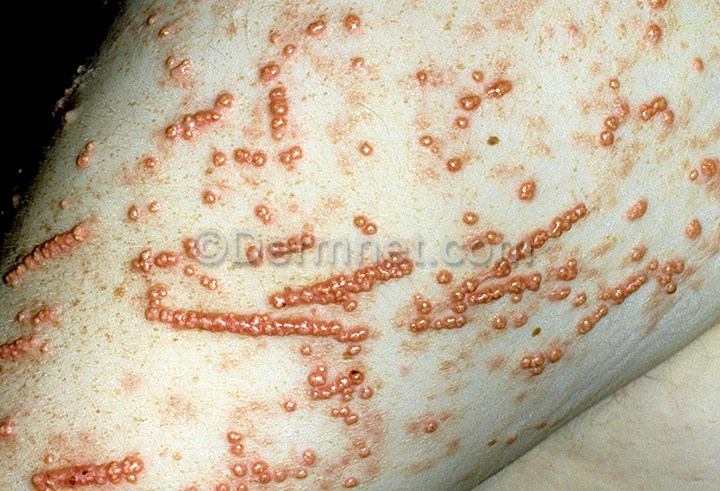
Disease: Systemic Disease